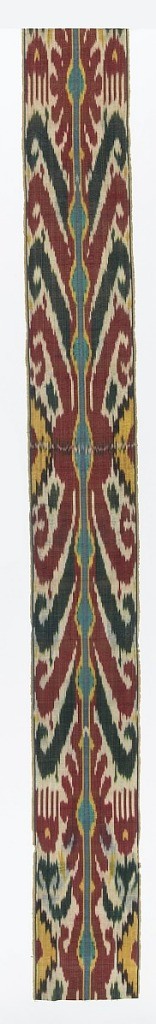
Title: Textile
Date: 19th century
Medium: silk Technique: tied resist patterning in warp (ikat) on plain weave
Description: Vertically and horizontally symmetrical ikat in red, green, yellow and blue with floral towards bottom. Blue vertical line running down the center with circular/bulbous areas that meet diagonal lines with curved/hooked ends in red and green.